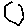
Label: hexagon